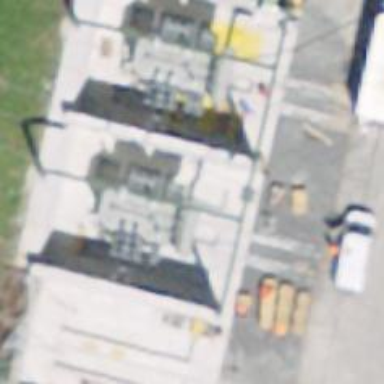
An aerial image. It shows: Outdoor transformer.